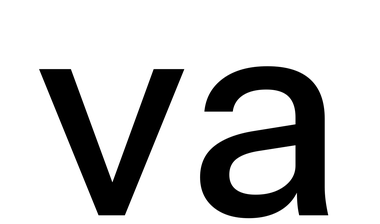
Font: InstrumentSans_Medium